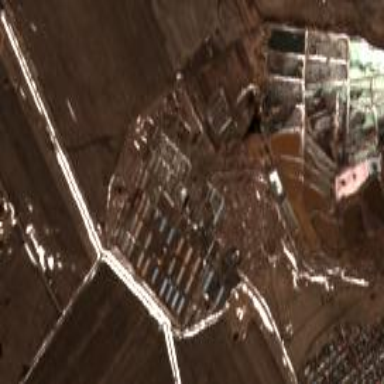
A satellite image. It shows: Industrial area used as poultry farmyard.